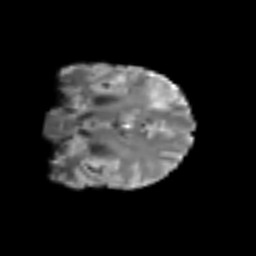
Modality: T2w
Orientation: coronal
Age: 49
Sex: male
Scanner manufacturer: siemens
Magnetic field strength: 3 T
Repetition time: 6.1 s
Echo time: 0.101 s